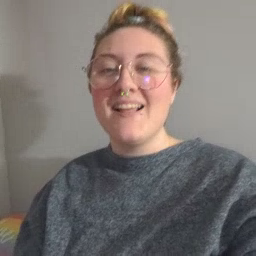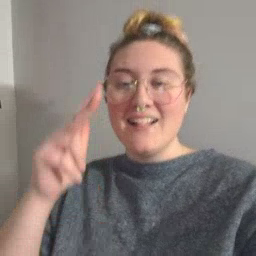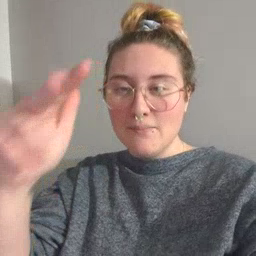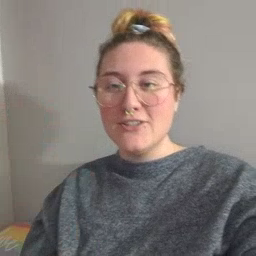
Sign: helicopter